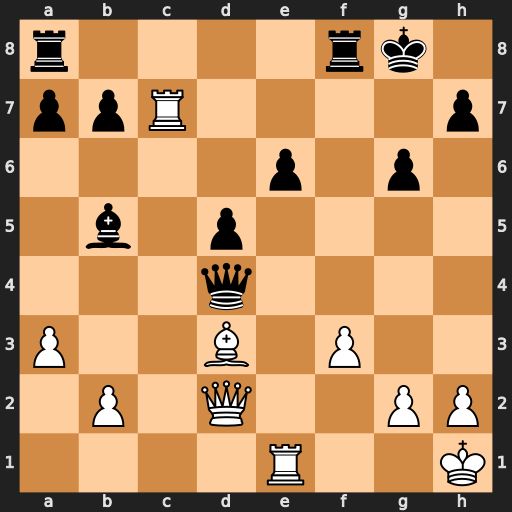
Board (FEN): r4rk1/ppR4p/4p1p1/1b1p4/3q4/P2B1P2/1P1Q2PP/4R2K
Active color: w
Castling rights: -
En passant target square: -
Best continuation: Qh6 Rf7 Rxf7